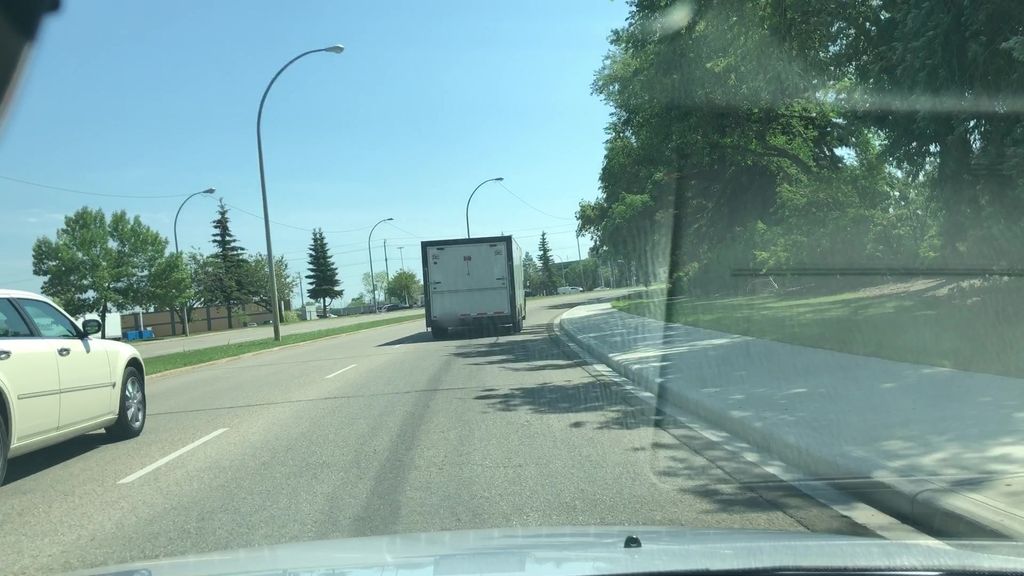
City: edmonton